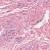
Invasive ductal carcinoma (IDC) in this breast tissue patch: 0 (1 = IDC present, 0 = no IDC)